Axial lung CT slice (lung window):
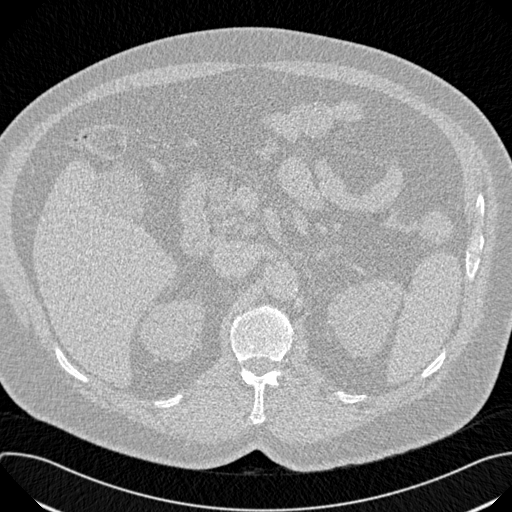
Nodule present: no